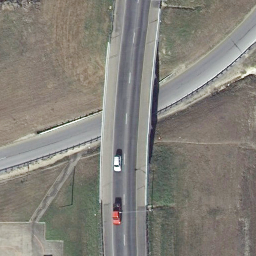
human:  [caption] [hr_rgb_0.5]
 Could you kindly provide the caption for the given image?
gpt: A road go across another one diagonally with lawn surounded .

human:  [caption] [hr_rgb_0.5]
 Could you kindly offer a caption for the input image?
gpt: A road go across another one diagonally .

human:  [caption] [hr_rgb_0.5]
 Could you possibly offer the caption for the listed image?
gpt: A road go across another one diagonally with some cars on the roads .

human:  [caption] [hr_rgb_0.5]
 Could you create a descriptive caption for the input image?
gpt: A road go across another one diagonally with some cars on the roads .

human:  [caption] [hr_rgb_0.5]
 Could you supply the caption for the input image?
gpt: An overpass go across the roads with some cars on the roads .